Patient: sex F, age 54
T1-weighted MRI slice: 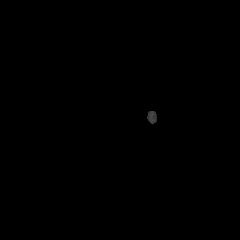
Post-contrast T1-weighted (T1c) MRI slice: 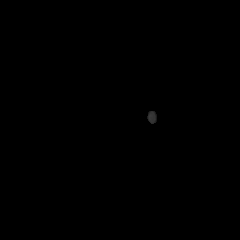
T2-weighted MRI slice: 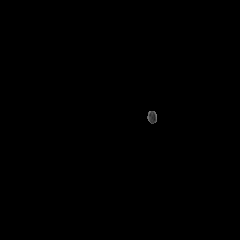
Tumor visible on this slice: no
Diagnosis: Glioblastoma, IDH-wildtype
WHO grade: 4